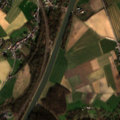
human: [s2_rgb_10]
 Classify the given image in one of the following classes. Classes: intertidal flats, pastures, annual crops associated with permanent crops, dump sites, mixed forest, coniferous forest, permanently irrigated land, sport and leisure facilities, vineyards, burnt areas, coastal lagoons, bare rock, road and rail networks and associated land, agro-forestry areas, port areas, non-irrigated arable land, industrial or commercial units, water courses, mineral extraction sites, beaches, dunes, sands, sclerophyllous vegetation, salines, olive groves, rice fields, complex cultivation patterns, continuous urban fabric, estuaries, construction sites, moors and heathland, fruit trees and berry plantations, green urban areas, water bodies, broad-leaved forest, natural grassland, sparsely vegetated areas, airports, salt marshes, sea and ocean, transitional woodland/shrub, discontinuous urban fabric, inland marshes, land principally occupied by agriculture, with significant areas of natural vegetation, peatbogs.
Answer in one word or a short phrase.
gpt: discontinuous urban fabric, non-irrigated arable land, complex cultivation patterns, land principally occupied by agriculture, with significant areas of natural vegetation, moors and heathland